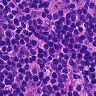
Metastatic tissue present: no